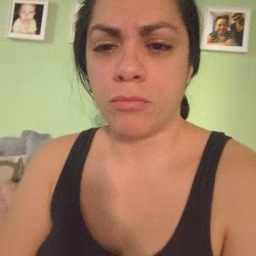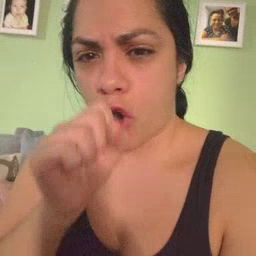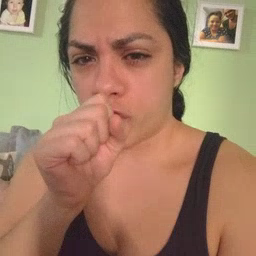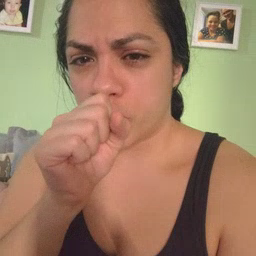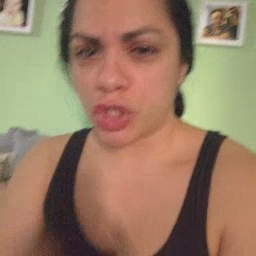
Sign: orange